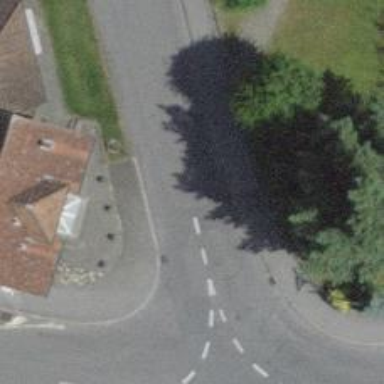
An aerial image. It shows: Kerb barrier.